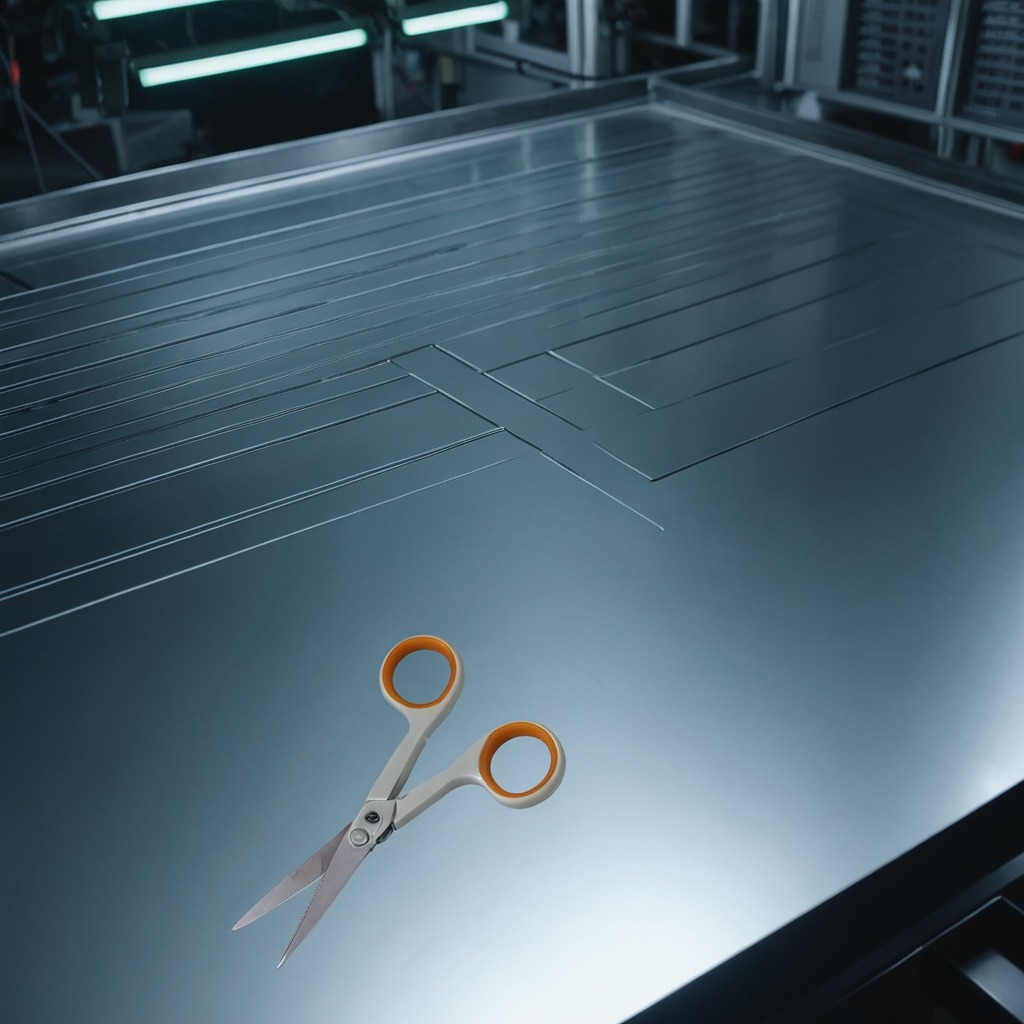
A scissor lies on the metal table in a machine shop under fluorescent lights.